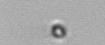
Label: nanoplankton_mix